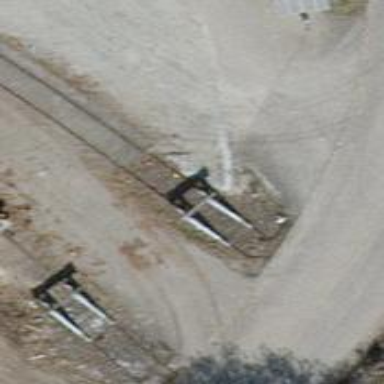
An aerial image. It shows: Railway buffer stop.